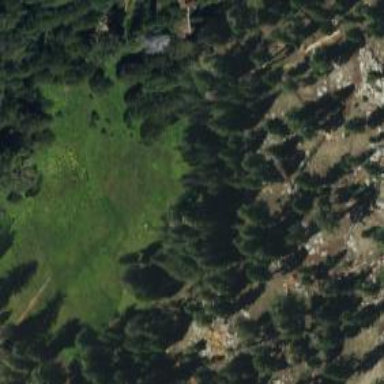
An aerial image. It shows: Wet meadow characterized by grassland vegetation.